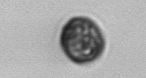
Label: Dinophyceae